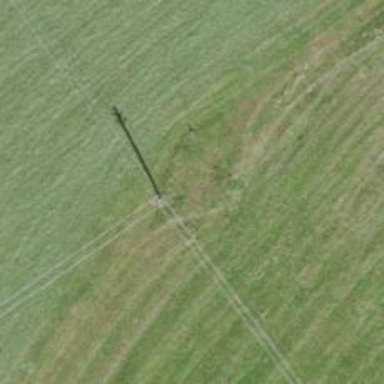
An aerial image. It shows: Minor power line.